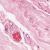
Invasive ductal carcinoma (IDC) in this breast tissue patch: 0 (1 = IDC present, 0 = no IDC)